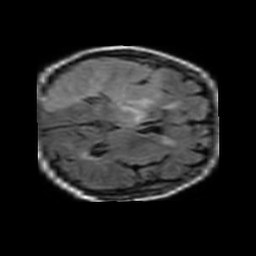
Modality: FLAIR
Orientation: axial
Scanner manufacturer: philips
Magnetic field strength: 1.5 T
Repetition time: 6 s
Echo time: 0.12 s